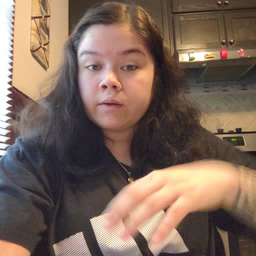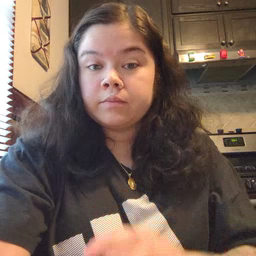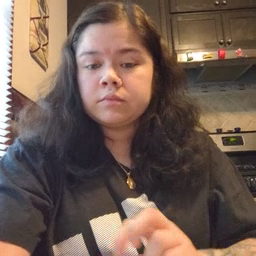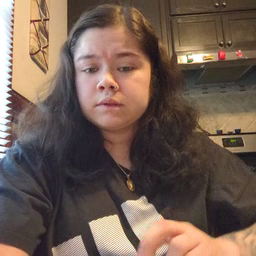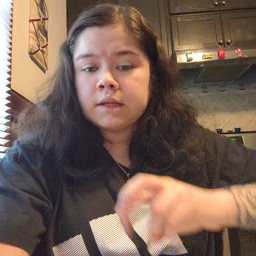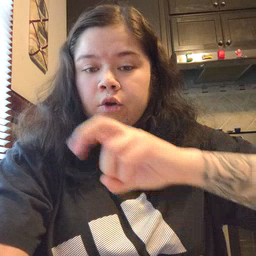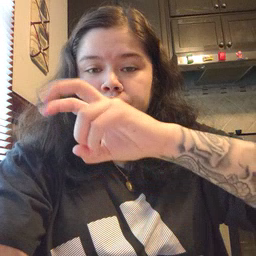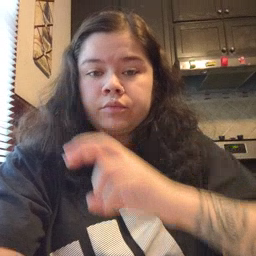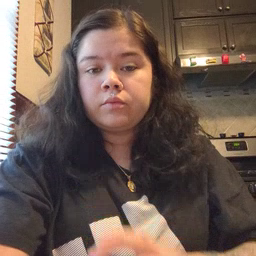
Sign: stairs